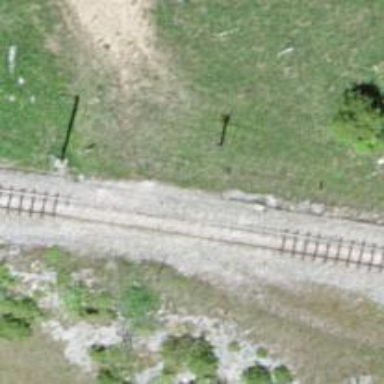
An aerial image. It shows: Railway level crossing.